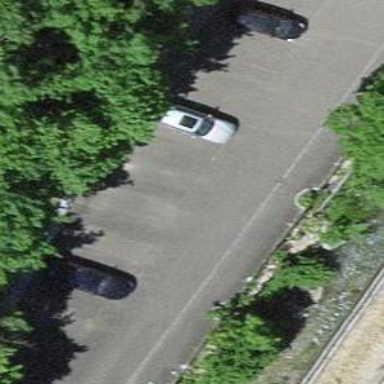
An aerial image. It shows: Parking area with asphalt surface.